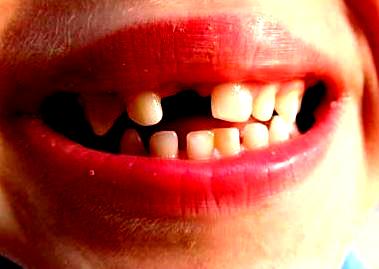
Condition: hypodontia